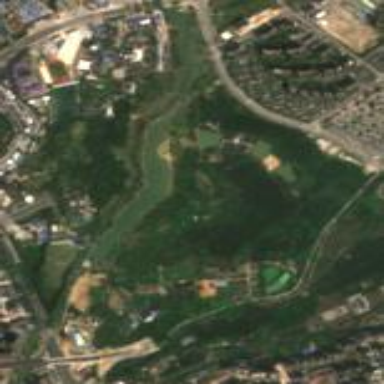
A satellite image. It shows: Botanical garden as type of leisure land.